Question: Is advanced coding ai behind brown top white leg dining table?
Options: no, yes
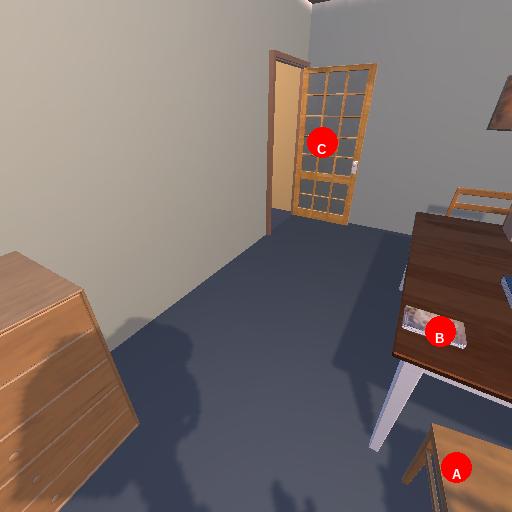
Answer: no